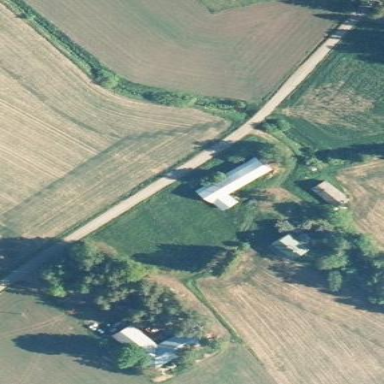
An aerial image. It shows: Farmyard area.